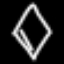
Label: diamond